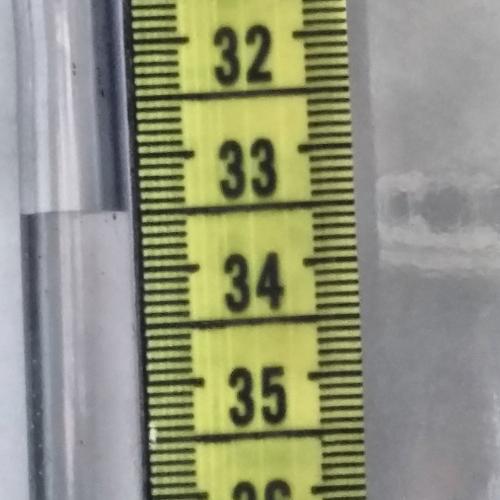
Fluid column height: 33.5 cm